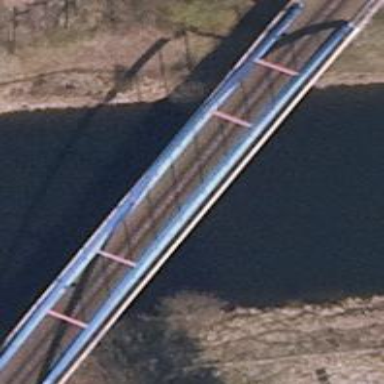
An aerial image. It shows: There is bridge in the image.